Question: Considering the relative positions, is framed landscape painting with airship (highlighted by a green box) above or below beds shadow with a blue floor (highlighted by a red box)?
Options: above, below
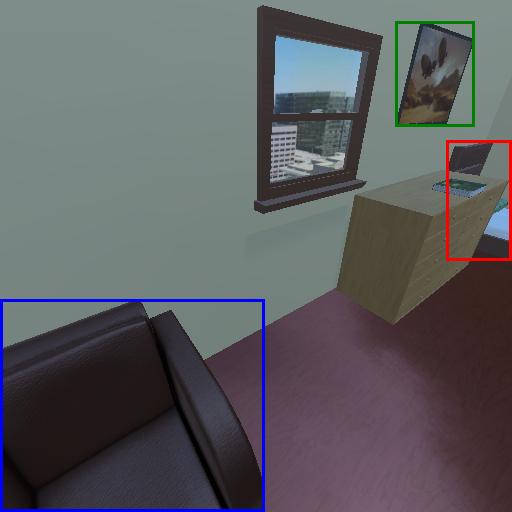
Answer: above